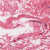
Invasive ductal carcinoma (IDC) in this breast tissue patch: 0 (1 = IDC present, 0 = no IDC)